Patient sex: F
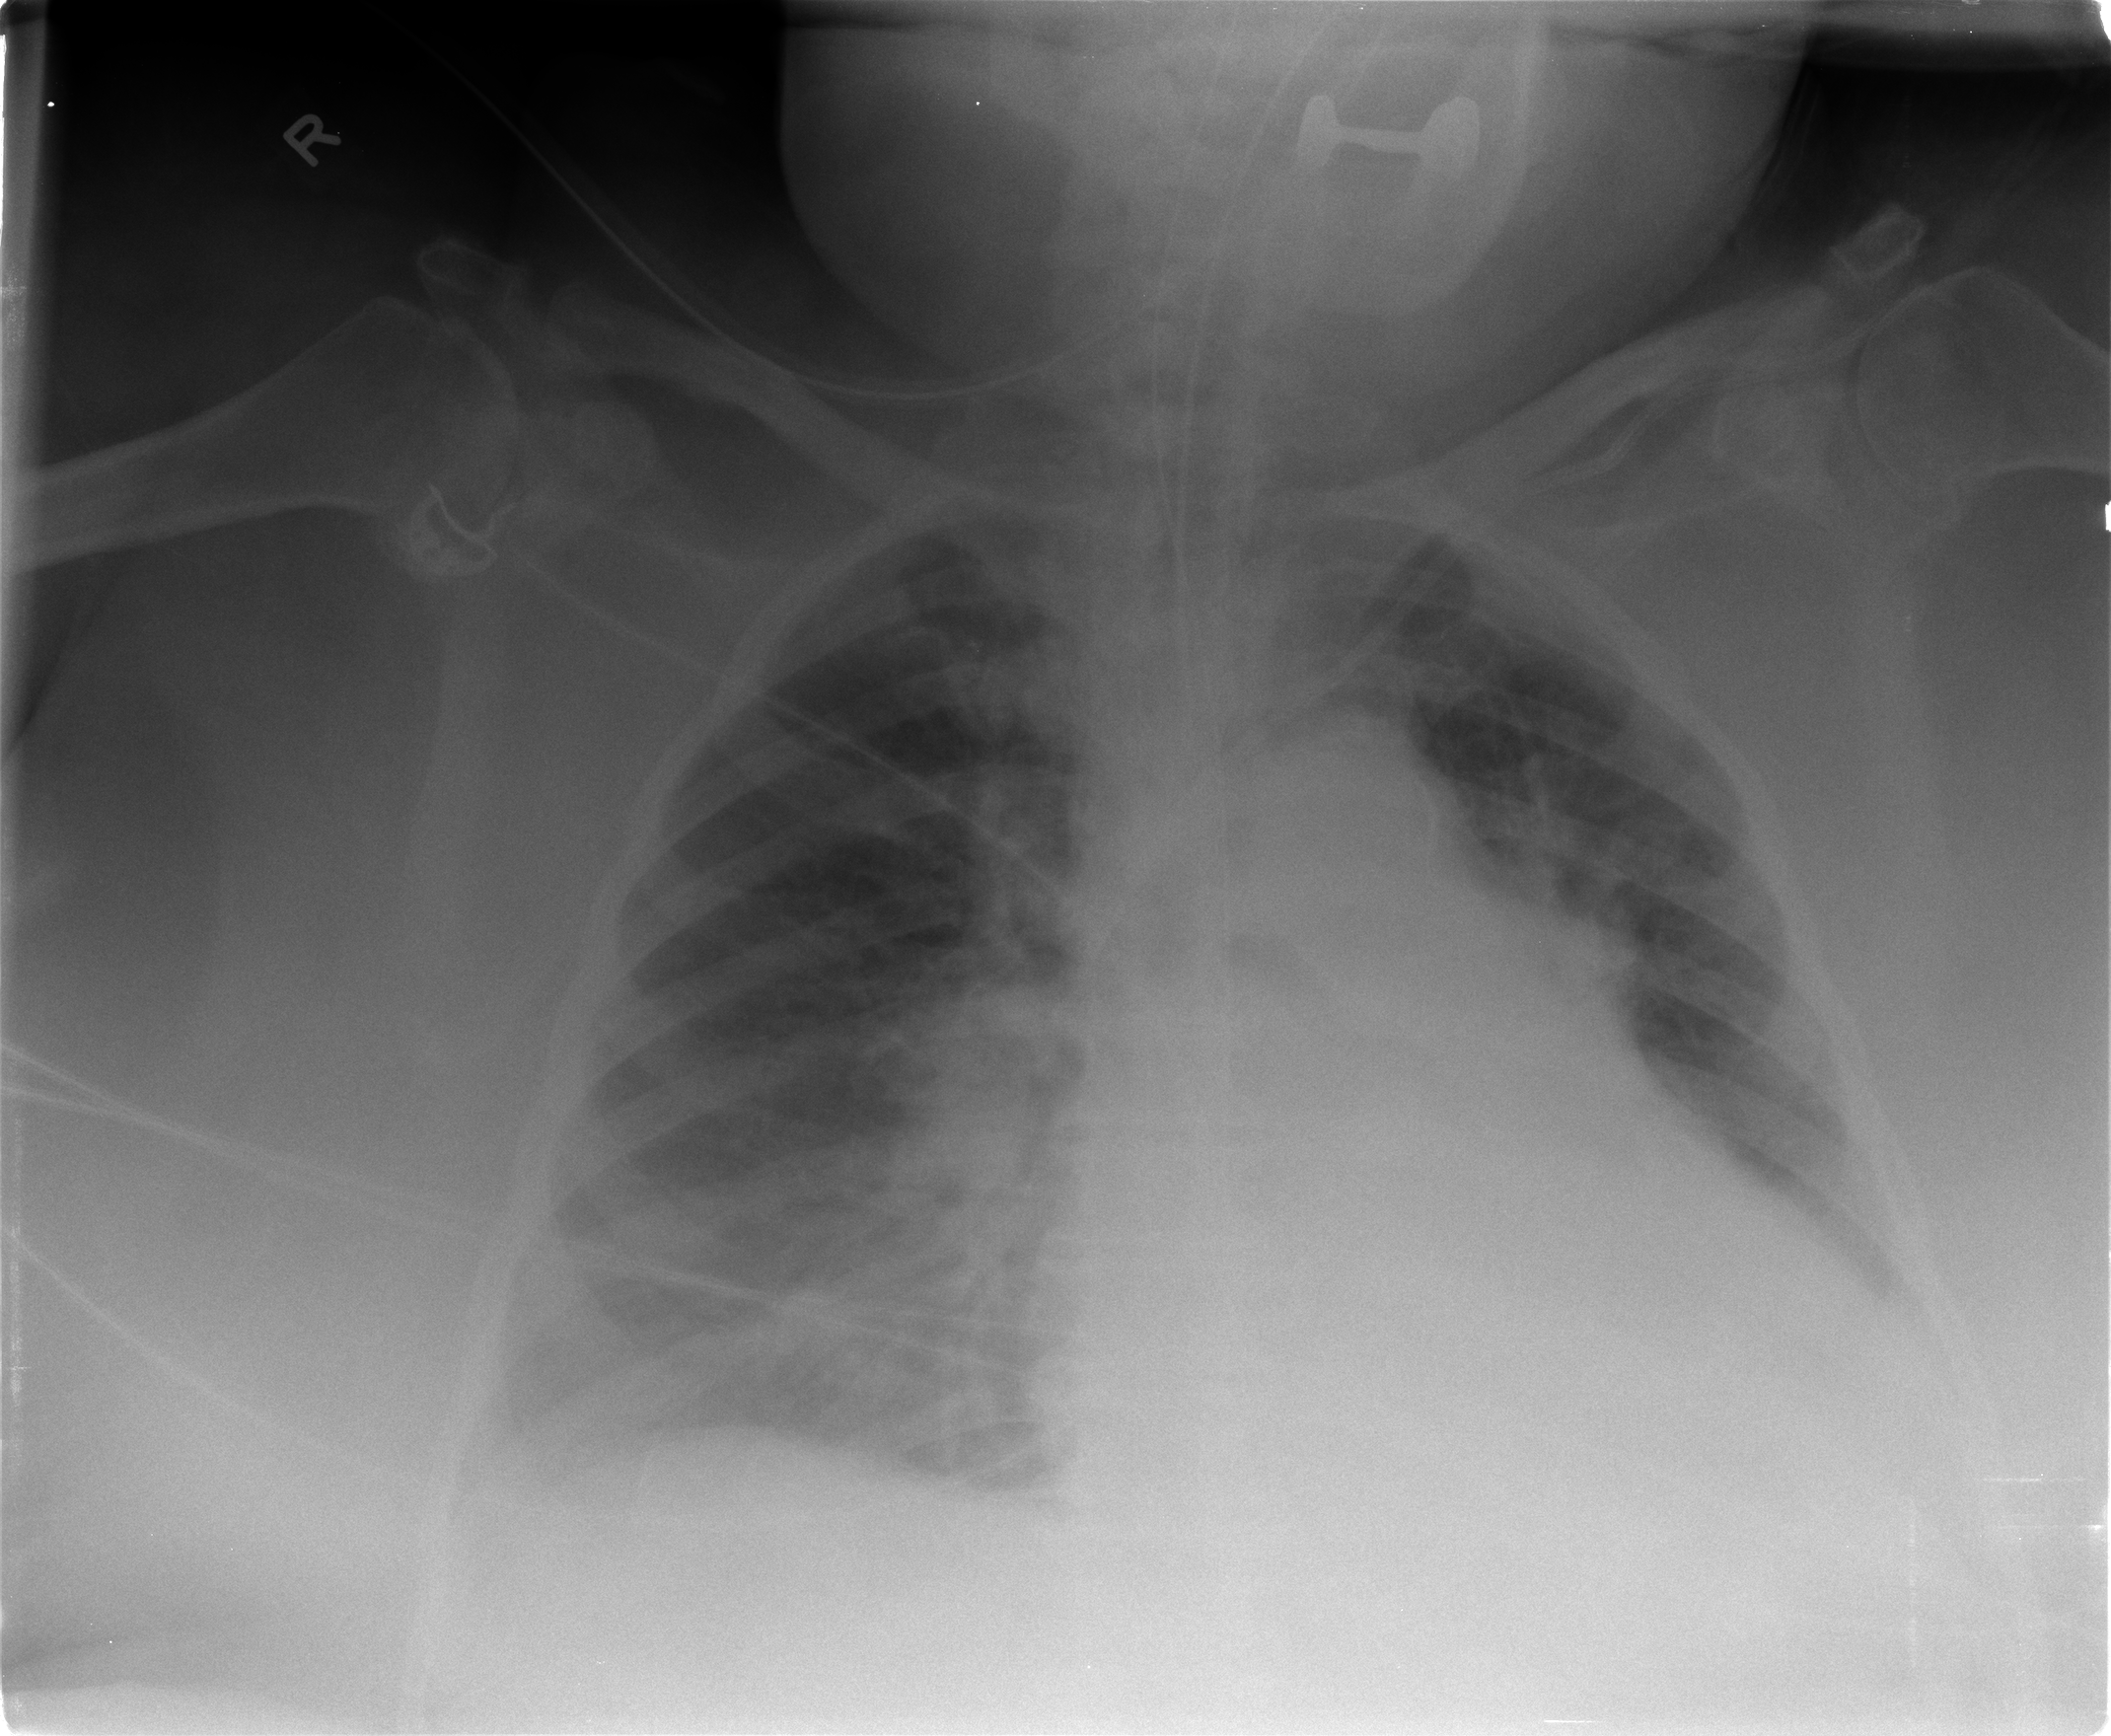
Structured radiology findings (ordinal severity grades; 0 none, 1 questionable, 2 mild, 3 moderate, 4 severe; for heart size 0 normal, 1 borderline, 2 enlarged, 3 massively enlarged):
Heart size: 1
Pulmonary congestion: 1
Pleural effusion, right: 1
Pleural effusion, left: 2
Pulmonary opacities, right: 2
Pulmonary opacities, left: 1
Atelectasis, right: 2
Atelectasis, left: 1